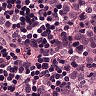
Metastatic tissue present: yes